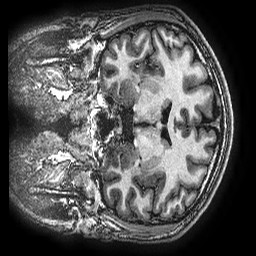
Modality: T1w
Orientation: coronal
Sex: male
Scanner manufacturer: ge
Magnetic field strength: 3 T
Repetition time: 0.00766 s
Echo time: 0.003476 s